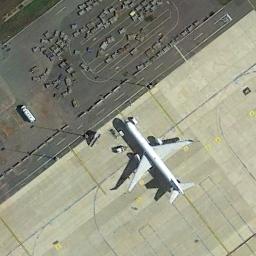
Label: airplane